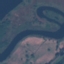
Land use / land cover class: River